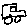
Label: car